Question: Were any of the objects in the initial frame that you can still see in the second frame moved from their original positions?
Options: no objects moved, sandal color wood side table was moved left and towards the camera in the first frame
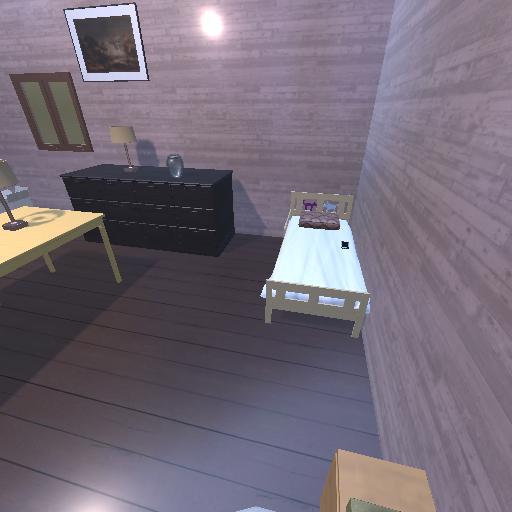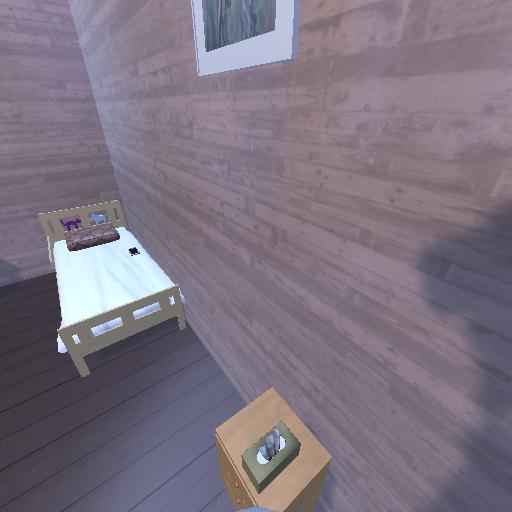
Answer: no objects moved